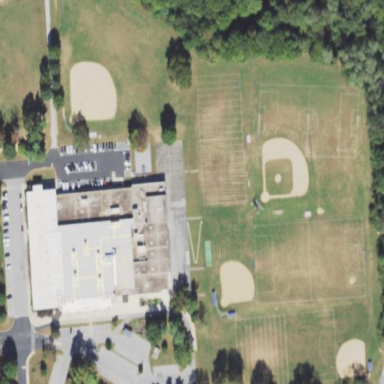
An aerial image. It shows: School.